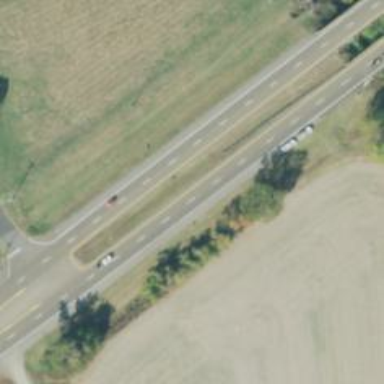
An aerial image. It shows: Asphalt dual carriageway at the trunk highway level.